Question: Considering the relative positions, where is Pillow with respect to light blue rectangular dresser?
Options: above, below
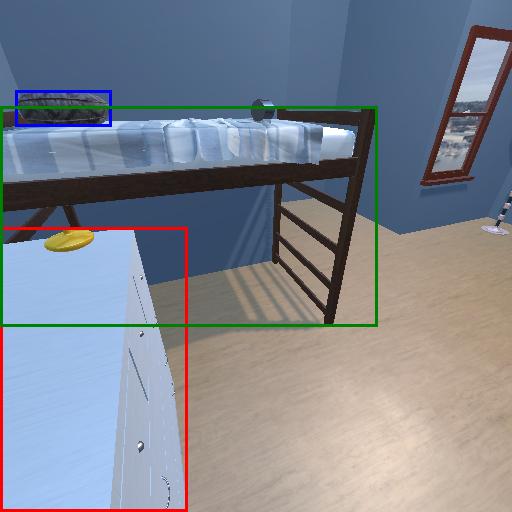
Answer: above